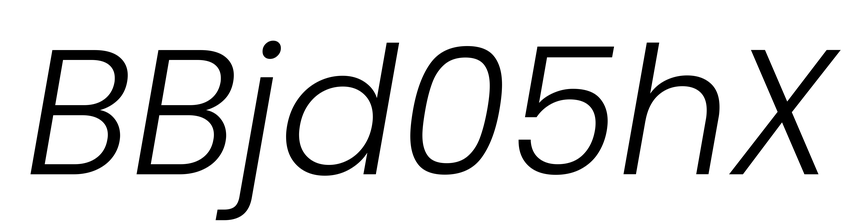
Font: Poppins-LightItalic